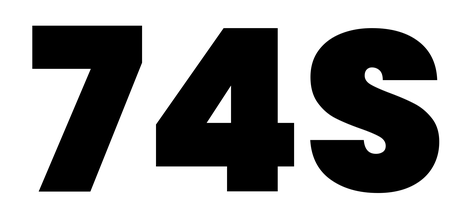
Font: Poppins-Black